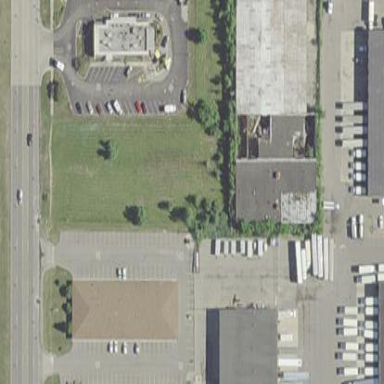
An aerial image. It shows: Parking area with asphalt surface.